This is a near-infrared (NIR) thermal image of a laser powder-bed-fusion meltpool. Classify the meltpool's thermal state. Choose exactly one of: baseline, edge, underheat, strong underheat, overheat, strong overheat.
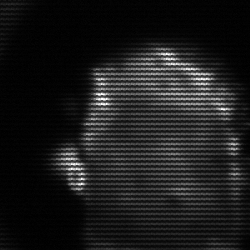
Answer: baseline